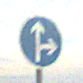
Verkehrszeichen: VorgeschriebeneFahrtrichtungGeradeausOderRechts
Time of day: SunriseSunset
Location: Outdoor (RoadRail)
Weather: PartlyCloudy
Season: NotSpecified
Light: Natural